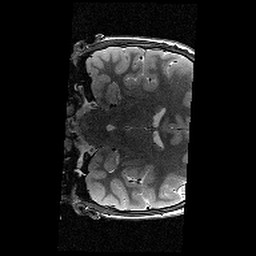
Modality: T2w
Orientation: coronal
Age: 13
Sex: female
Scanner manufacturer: siemens
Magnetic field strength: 3 T
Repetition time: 8.46 s
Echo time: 0.067 s